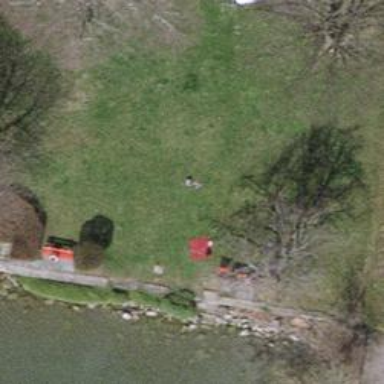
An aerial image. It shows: Red bench.